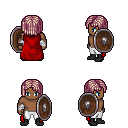
a pixel art fantasy rpg character, male body template, human, dark skin, red cape, white pants, white blonde pageboy hairstyle, white cloth bandages, black shoes, shield, four views (front, back, left, right), 2x2 character sprite sheet, small pixel art, hard edges, no anti-aliasing